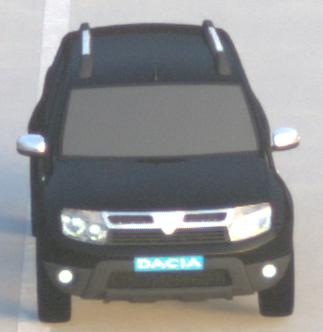
Make: Dacia
Model: Duster dCi 110 FAP
Detailed model: Duster (I)
Model produced from: 2010/06
Model produced until: 2013/11
Doors: 5
Color: black
Road condition: dry road
Daytime: dawn
Contrast: medium contrast